Aerial crown-view tile of a tropical tree (Barro Colorado Island, Panama), acquired 20240611:
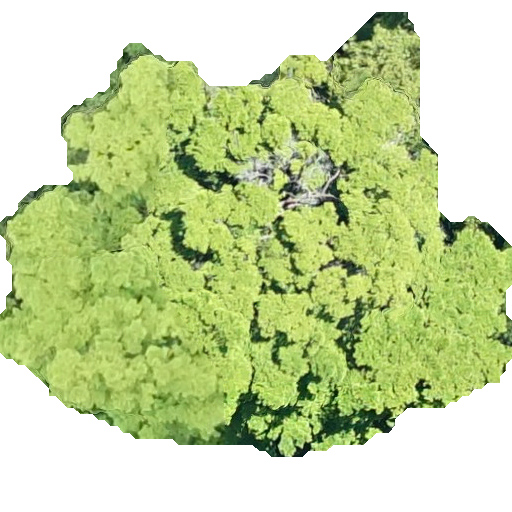
Species: Guapira myrtiflora
GBIF accepted scientific name: Guapira myrtiflora
Crown area: 250.971 m²